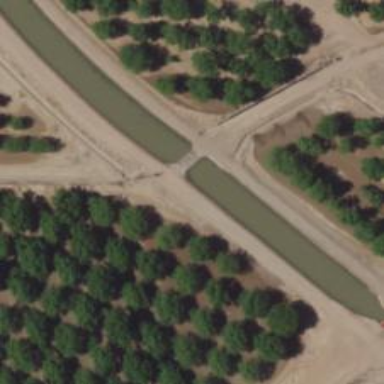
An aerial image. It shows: Canal used for irrigation.